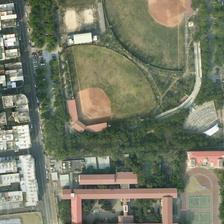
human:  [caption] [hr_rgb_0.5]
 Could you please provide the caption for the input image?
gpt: two baseball fields and a playground are surrounded by many green plants and buildings .

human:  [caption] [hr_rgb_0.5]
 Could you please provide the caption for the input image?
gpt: two baseball fields and a playground are surrounded by many green trees .

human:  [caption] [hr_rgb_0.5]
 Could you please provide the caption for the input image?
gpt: two baseball fields and a playground near to a red building are between two roads .

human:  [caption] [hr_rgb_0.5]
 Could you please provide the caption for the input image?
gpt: this beautiful, quiet sport park mainly includes two baseball fields and several tennis courts, filled with dense plants .

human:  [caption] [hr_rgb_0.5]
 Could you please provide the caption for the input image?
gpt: two baseball fields and a playground are surrounded by many green plants and buildings .